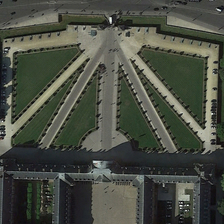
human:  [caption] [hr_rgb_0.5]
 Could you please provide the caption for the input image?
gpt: a square with green meadows are near some green trees and a building and a road .

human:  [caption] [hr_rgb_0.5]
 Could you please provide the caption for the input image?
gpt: a square with green meadows are near some green trees and a building and a road .

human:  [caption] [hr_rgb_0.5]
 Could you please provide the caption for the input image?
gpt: a square with green meadows are near some green trees and a building and a road .

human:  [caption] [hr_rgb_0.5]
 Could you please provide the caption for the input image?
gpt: a square with green meadows are near some green trees and a building and a road .

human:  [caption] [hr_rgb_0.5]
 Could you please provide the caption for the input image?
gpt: a square with green meadows are near some green trees and a building and a road .